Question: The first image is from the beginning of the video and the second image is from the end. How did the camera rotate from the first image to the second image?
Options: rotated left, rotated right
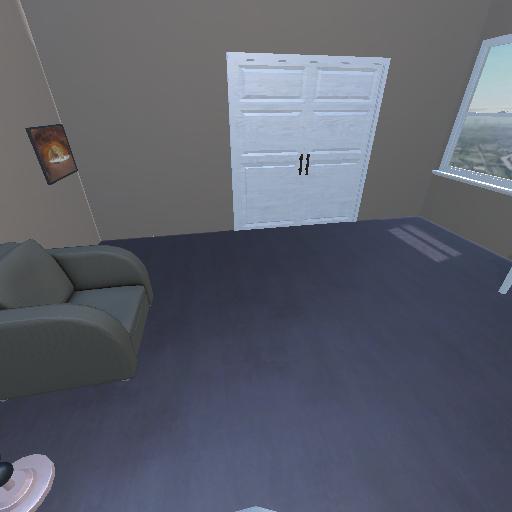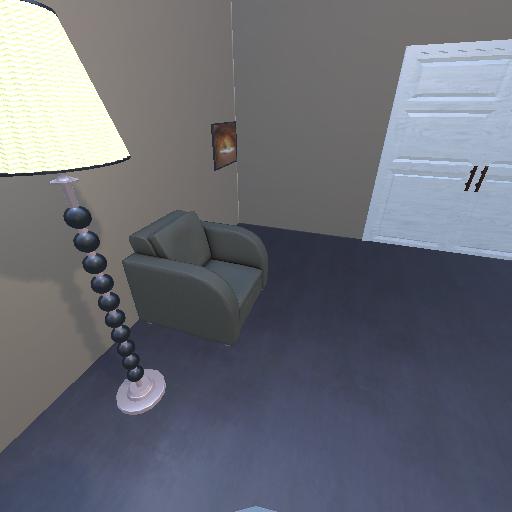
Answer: rotated left